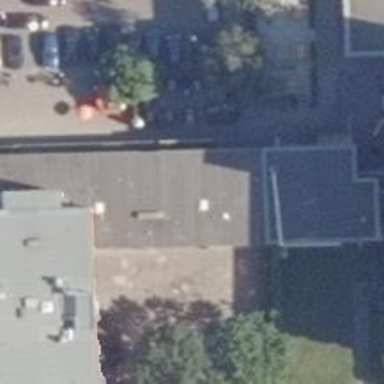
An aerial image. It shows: Restaurant.